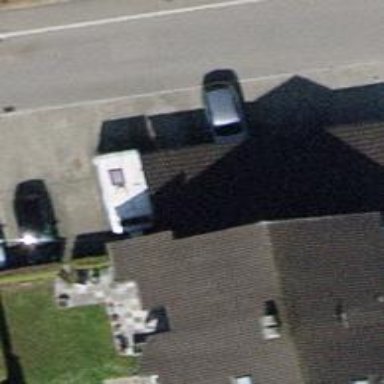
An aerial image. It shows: Garage.